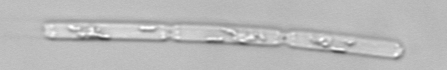
Label: Cerataulina_pelagica